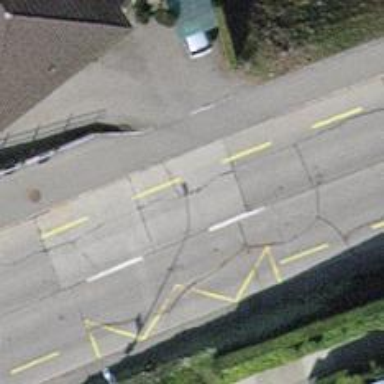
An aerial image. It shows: Bus stop with designated public transport stop position.